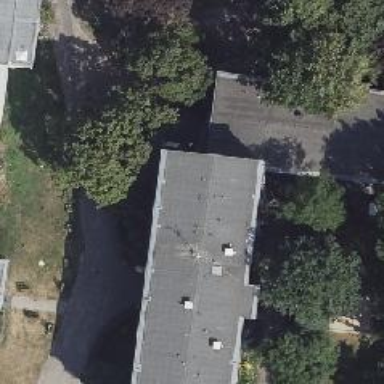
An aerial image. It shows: Building with flat gray roof.